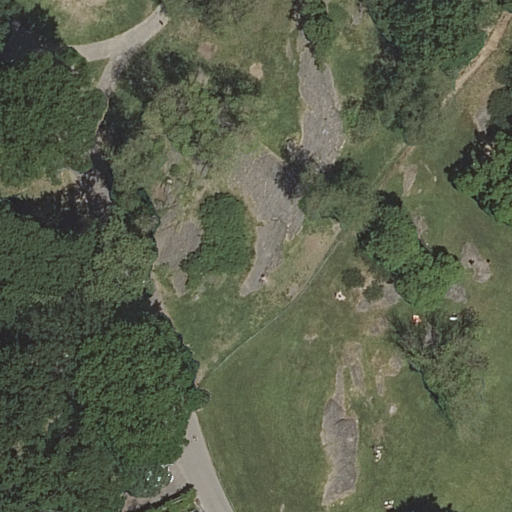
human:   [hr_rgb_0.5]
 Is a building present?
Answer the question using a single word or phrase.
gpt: no

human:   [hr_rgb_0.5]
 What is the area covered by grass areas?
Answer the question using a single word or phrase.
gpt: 0m2

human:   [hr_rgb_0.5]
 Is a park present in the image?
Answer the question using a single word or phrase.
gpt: yes

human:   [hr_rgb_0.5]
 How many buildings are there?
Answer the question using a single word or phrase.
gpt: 0

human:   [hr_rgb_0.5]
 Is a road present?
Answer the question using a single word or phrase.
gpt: yes

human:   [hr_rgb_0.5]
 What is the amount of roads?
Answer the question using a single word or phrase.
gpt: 2

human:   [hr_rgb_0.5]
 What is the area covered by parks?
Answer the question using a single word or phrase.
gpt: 10627m2

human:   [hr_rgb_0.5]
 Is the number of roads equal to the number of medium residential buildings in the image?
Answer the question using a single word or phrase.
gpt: no

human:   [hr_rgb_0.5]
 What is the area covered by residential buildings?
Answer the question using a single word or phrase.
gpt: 0m2

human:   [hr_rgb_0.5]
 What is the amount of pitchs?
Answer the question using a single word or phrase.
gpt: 1

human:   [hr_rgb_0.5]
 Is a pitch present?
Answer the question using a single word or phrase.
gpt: yes

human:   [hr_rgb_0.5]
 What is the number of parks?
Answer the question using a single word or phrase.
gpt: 1

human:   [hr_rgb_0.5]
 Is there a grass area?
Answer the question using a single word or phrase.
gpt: yes

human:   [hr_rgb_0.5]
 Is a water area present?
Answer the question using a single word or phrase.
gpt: no

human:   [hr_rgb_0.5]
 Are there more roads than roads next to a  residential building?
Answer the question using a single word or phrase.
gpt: yes

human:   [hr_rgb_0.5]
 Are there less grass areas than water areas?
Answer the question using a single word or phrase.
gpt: no

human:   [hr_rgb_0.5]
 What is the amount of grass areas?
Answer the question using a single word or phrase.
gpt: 1

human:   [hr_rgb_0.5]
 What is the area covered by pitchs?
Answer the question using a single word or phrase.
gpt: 2322m2

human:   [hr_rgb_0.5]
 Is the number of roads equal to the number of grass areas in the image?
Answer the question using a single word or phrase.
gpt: no

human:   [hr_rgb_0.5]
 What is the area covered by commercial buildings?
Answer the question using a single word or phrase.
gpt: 0m2

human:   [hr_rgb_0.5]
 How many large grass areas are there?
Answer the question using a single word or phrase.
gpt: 0

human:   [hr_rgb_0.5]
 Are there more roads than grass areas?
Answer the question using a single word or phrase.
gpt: yes

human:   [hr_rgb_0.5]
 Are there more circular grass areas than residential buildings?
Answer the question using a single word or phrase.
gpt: no

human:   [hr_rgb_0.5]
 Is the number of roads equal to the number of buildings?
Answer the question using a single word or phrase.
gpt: no

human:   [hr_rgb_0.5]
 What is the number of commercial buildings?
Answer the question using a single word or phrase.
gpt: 0

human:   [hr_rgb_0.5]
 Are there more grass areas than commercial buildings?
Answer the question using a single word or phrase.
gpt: yes

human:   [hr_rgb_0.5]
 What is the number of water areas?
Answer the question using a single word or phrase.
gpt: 0

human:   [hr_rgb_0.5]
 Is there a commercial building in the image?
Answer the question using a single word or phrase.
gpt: no

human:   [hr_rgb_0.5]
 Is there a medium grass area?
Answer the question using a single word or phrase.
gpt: no

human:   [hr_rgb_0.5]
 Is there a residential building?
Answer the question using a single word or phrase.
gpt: no

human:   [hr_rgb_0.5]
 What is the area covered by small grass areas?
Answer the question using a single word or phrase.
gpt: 0m2

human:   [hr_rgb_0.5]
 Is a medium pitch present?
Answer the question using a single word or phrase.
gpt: no

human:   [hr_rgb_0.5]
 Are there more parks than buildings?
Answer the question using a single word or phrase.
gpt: yes

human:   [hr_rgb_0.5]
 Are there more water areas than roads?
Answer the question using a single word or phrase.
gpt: no

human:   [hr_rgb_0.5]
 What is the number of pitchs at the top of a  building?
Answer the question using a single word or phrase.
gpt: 0

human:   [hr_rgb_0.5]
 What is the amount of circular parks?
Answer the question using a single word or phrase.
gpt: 0

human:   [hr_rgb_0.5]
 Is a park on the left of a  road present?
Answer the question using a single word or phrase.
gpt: no

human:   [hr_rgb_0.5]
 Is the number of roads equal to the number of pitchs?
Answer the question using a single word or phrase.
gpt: no

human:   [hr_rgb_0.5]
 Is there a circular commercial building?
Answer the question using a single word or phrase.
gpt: no

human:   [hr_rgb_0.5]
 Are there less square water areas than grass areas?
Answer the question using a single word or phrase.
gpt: yes

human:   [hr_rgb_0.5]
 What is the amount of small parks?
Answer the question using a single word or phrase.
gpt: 0

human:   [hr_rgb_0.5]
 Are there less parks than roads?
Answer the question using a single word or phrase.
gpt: yes

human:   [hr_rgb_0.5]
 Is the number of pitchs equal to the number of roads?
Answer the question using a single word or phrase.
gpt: no

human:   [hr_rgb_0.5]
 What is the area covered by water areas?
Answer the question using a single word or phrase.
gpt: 0m2

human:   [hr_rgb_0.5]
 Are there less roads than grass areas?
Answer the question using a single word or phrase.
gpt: no

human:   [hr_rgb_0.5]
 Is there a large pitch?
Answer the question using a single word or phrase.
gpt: yes

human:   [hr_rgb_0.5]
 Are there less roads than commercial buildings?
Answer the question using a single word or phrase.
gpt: no

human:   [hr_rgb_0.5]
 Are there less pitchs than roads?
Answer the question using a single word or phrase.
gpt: yes

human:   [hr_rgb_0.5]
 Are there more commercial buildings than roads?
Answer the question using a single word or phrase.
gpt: no

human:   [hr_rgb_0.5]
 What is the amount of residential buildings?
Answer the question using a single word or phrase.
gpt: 0

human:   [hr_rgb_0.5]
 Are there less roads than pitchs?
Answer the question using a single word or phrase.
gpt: no

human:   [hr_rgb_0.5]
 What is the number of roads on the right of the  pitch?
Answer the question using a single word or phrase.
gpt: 2

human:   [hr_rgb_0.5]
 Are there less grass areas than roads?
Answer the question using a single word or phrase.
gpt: yes

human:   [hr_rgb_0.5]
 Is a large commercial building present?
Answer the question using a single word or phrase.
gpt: no

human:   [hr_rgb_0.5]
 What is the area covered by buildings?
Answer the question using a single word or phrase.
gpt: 0m2

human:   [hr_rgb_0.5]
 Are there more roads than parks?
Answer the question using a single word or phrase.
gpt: yes

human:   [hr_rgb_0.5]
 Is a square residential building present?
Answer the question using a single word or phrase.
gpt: no

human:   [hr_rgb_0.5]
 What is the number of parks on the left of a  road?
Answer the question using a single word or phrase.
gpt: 0

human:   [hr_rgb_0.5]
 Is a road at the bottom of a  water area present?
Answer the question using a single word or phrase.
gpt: no

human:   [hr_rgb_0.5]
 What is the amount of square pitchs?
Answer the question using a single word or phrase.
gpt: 0

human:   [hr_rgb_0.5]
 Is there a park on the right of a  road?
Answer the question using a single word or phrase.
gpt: yes

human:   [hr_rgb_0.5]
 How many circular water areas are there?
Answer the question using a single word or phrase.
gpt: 0

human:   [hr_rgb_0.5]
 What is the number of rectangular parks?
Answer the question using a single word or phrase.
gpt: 1

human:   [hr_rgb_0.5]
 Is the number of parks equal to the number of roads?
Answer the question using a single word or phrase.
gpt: no